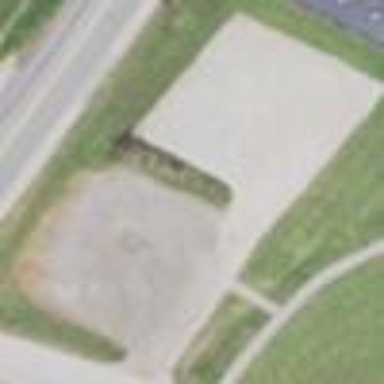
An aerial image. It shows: Unpaved parking area.